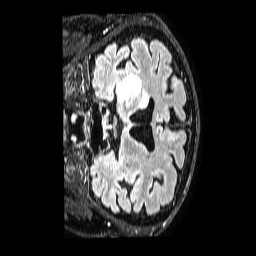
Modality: FLAIR
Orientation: coronal
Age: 59
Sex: male
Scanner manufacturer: philips
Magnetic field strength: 1.5 T
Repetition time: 4.8 s
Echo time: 0.3 s